Question: In our continuous form in Access we want to offer a combobox which will show 7 days with the dayname as part of the dropdown.
The combobox is bound to a date field. We can easily populate the combobox in the Form Load event to show the days in 'ddd dd/MM/yy' format and existing dates are happily shown on the form like so:

However if you try and pick from the dropdown you get the error:
Solutions involving an unbound combobox won't work as this is a continuous form.
It's kind of a detail, as the dayname isn't necessary, and the combo works fine without the dayname. However this is a heavy duty data entry form so optimising for the end user is important and having the daynames will assist him/her.
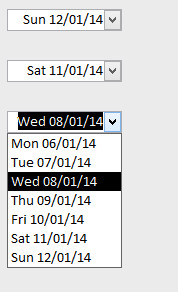
Answer: I recreated the problem and the solution I came up with was to have a combo box where the row source has two columns and you hide the first column using 'ColumnWidths' and the second column is the formatted date value. So when you pick something in the combo box, the value is an unformulated date value which gives no issue.
Populate the combo like so:
'''
Dim i As Integer
For i = 0 To 6
Dim item As Date
item = DateAdd("d", i, weekCommencingDate)
cboTimeDate.AddItem item & ";" & Format(item, "ddd dd/MM/yy")
Next i
'''